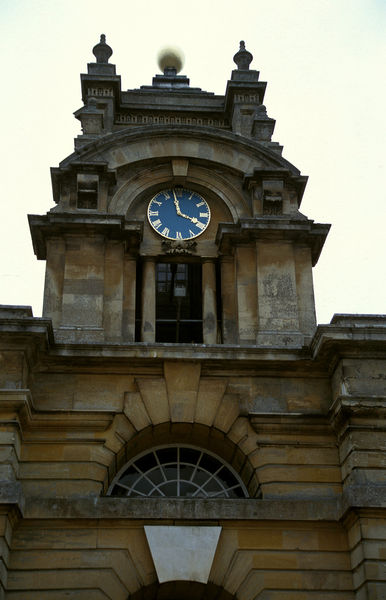
Titel: Tor zum Haupthof vom östlichen Wirtschaftshof, Turmaufbau
Künstler: John Vanbrugh
Standort: Woodstock, Oxfordshire
Institution: Blenheim Palace
Schlagwörter: blau, himmel, wolken, gelb, ocker, ausschnitt, fenster, glas, säulen, dach, gebäude, haus, rose, schloss, beige, alt, architektur, barock, stein, kirche, gold, rund, stock, turm, farbig, bogen, fassade, nachmittag, giebel, rundbogen, ziffern, uhr, foto, fotografie, photographie, bögen, vier, türmchen, scheibe, kugel, photo, fragment, fries, portal, rustika, sims, gesims, glocke, sandstein, farbfoto, zeit, zeiger, zifferblatt, ziffernblatt, bau, clocher, monument, turmuhr, pierre, colonne, fenêtre, romanisch, segmentgiebel, architecture, arc, arche, schlußstein, unschärfe, vitrail, voute, tour, römische ziffern, türsturz, seliana, detaiö, horloge, romisch, ghotik, toulouse, montre, colone, mairie, stabilité, 16 uhr